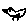
Label: bird